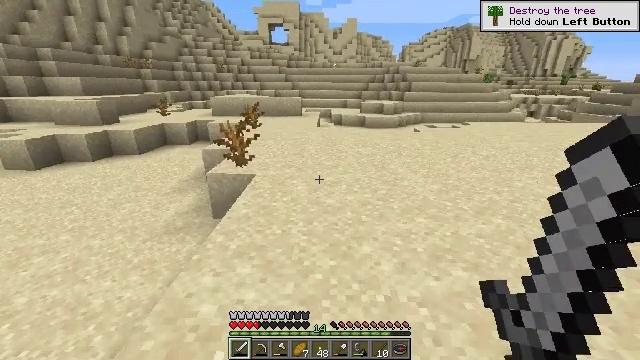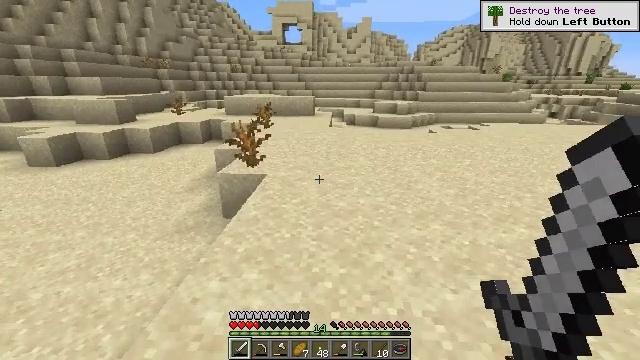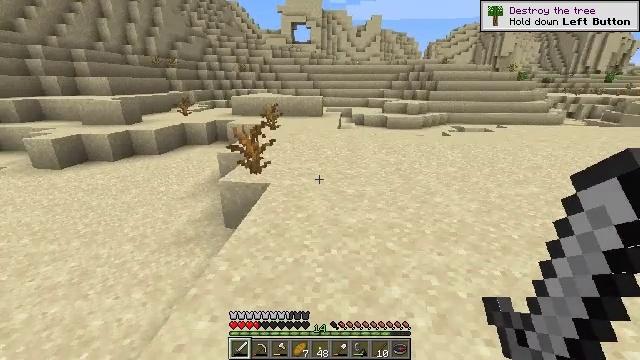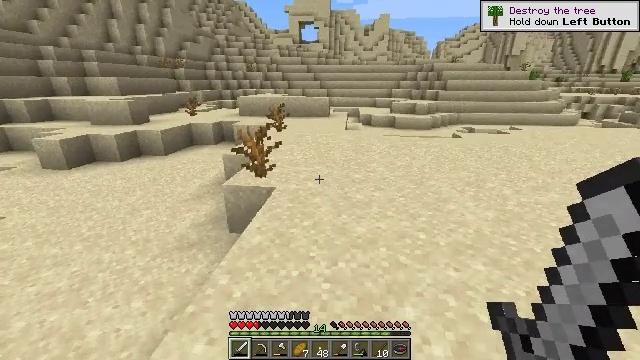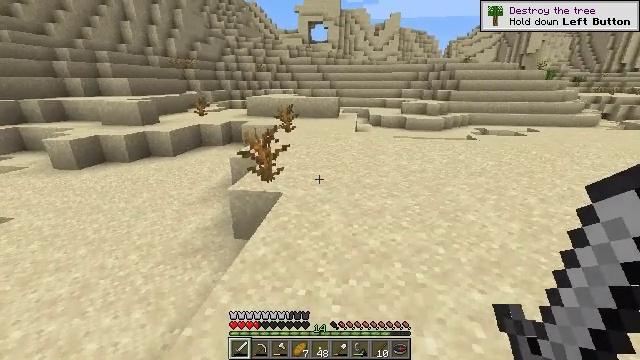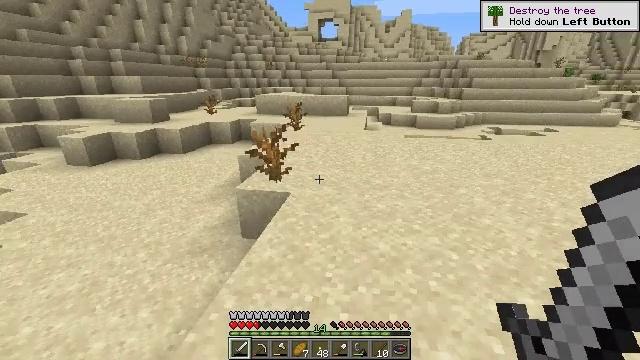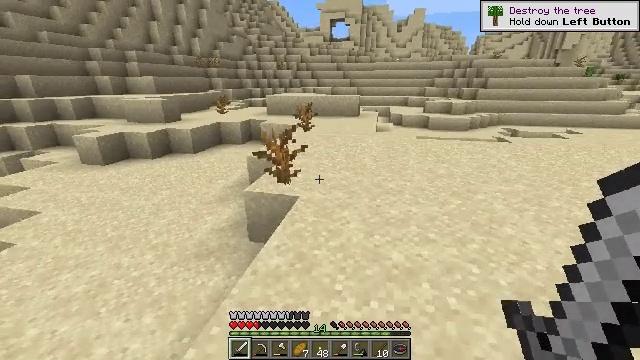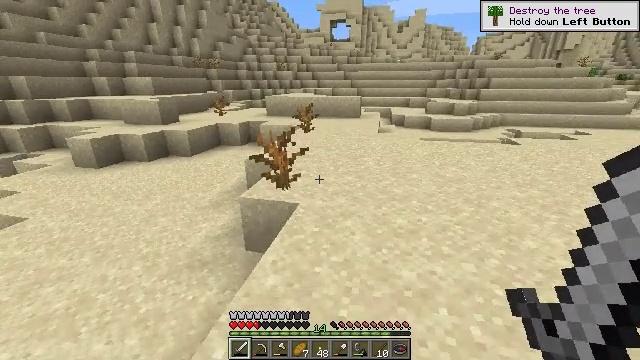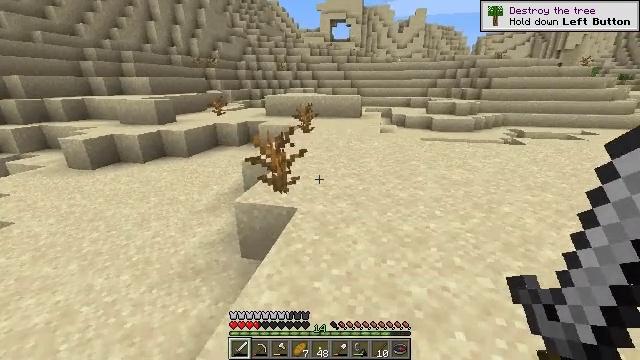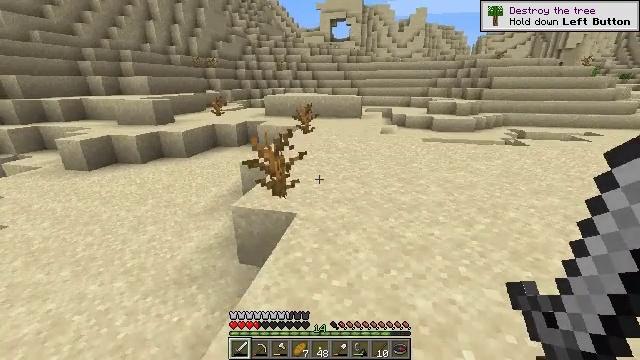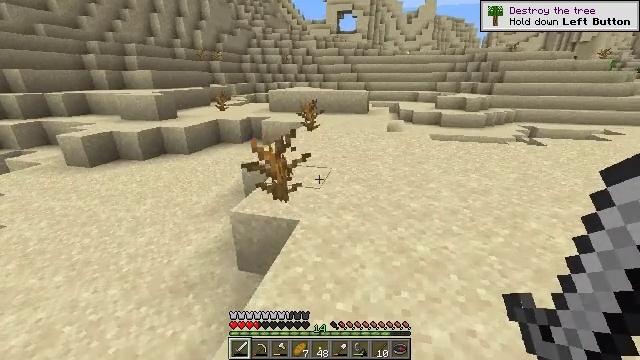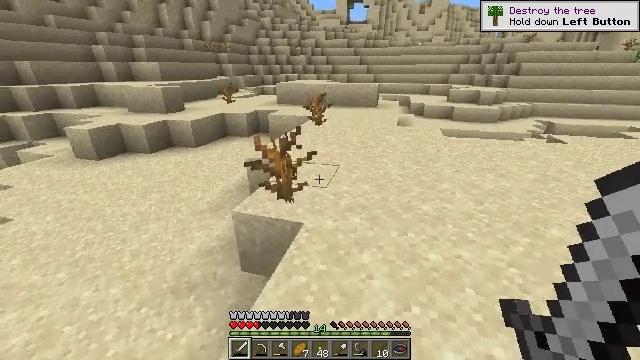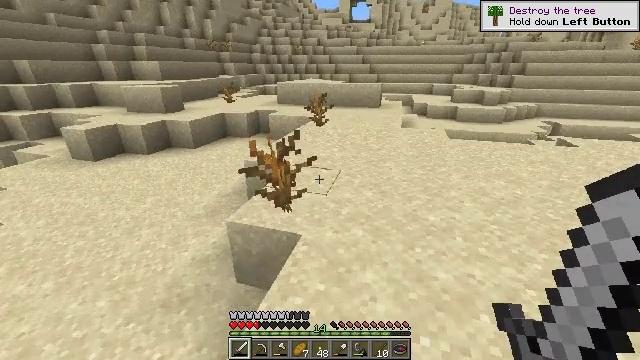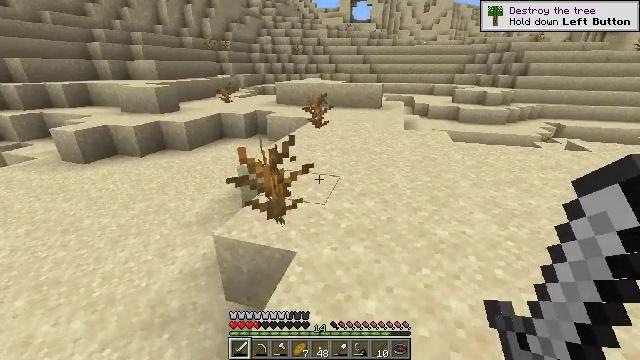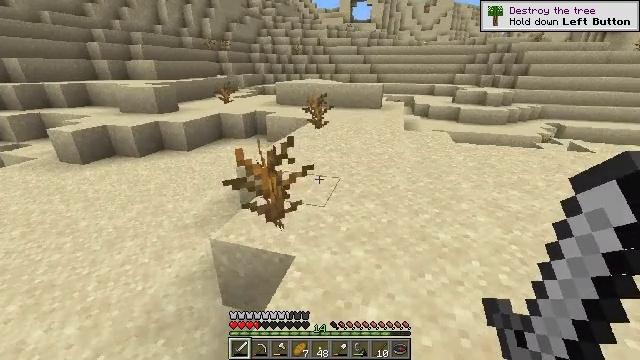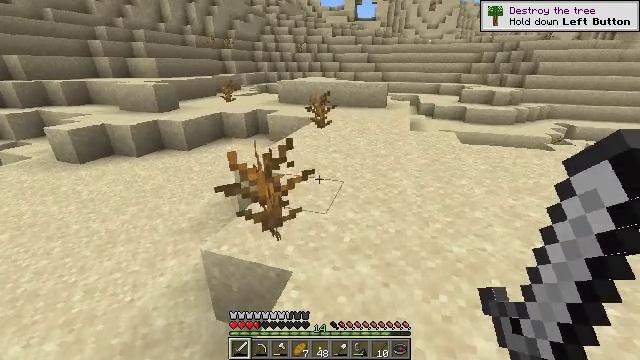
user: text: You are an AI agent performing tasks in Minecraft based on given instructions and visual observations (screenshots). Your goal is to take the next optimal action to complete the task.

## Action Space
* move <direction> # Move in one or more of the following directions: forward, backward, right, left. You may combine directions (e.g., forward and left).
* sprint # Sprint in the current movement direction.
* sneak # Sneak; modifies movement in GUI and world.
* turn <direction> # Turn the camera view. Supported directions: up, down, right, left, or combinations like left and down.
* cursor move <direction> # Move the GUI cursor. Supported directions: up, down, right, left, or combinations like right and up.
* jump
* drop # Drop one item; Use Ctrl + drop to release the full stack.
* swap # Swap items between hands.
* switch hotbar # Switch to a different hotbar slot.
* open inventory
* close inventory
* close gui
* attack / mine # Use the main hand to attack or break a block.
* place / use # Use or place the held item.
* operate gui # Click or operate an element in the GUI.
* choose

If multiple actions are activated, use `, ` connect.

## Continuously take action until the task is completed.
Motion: motion action
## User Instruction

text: Collect the dead bush from dry areas.
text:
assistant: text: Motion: move forward, turn left
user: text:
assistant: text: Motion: move forward, turn left
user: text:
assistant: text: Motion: move forward, turn left
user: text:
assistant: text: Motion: move forward, turn left
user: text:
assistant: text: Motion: move forward, turn left
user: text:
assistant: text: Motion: move forward, turn left
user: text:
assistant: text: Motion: move forward
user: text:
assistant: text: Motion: move forward
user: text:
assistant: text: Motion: move forward
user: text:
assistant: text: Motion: move forward, turn left and down
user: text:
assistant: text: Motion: move forward, turn left and down
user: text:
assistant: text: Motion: move forward
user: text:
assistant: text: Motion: move forward
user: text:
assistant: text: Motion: move forward
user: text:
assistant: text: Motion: move forward
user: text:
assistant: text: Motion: move forward, turn left and down
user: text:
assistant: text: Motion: move forward, turn left and down
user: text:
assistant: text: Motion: move forward
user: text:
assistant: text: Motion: move forward, turn left and down
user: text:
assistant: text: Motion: move forward, turn left and down
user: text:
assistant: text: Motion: move forward, turn left and down
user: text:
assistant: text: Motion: move forward, turn left and down
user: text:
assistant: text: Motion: move forward
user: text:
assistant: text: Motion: move forward
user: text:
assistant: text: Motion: move forward
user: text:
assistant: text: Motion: move forward
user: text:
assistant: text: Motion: move forward, turn right and up
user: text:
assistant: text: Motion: move forward, turn right and up
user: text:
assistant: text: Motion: move forward, turn right and up
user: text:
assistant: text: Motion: move forward, turn right and up